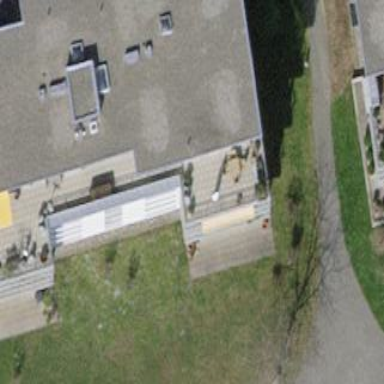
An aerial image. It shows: Building with flat grey roof and white walls.